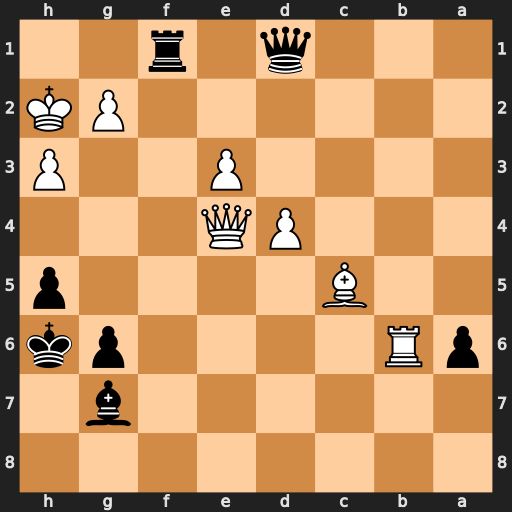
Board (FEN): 8/6b1/pR4pk/2B4p/3PQ3/4P2P/6PK/3q1r2
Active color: b
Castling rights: -
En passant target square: -
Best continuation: Rh1+ Kg3 Qe1+